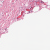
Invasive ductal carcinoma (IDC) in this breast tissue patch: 0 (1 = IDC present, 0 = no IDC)